Question: I checked the Hackbook code in - samples and I get the error as if the app is misconfigured, when the official Facebook app is installed. If I delete the official installed Facebook app it works fine.
Similarly I have this error for my app too. I have checked the keyhashes in the Facebook app dashboard.

I went through Stack Overflow <URL>, but it took me to the 'webdialog', but I want to use as native app and don't want to use 'WebDialog'.
I went through <URL> and configured all the details in the Facebook App Dashboard.
I have been searching for more than a week and I could not get any solution. I don't know where I am going wrong. Any related answers are welcome.
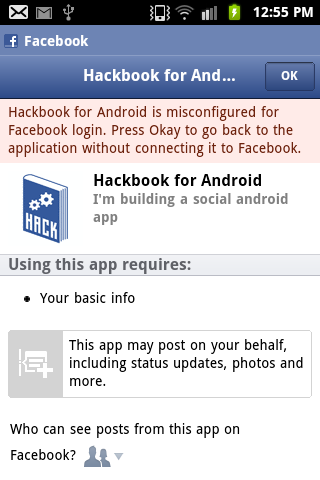
Answer: If you are trying to upload your app on Google Play or if there is the default Facebook App is installed in your phone, then you need a different 'KeyHash'. Because, when you developed your Facebook app you have registered your Facebook app with a key hash which is created by using the default 'debug.keystore'.
So, now you need a different 'KeyStore' to generate the different KeyHash. You need a signed 'KeyStore', which you get by the help of <URL>. After generating a new keystore, generate a key hash and register your Facebook app with this new key hash. This should work.
You should check your .apk key hash to be sure you have registered with this key hash. You should check out these: <URL>.